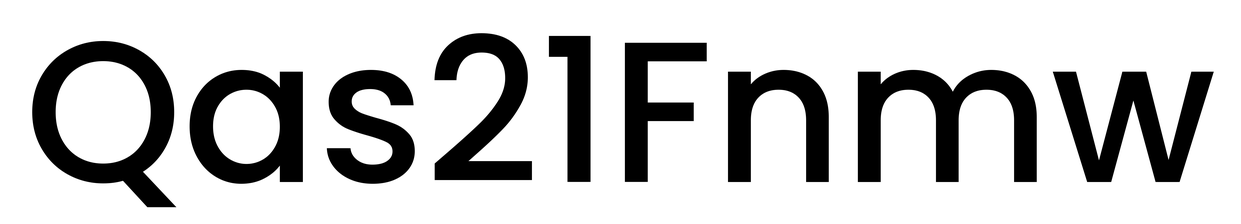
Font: Poppins-Medium